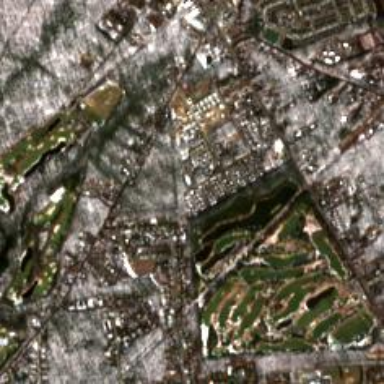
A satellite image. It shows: Golf course.